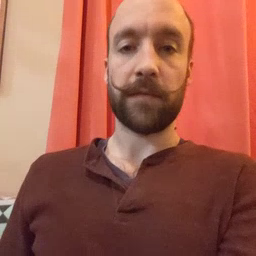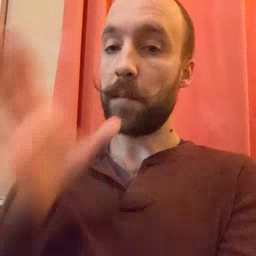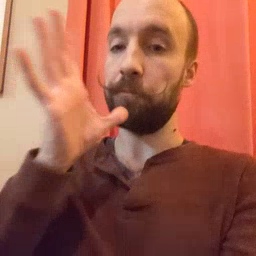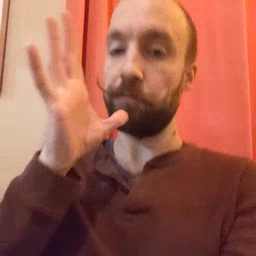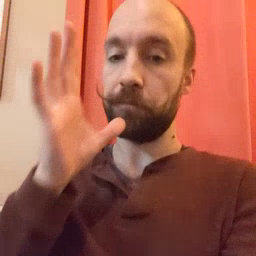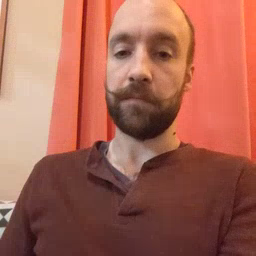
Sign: mom